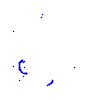
Particle: pion